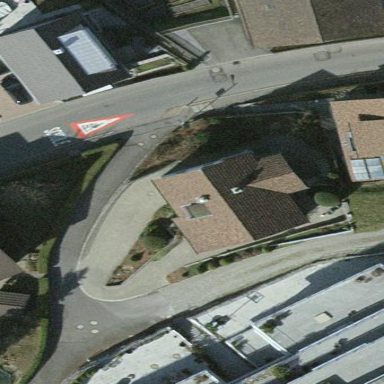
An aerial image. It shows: Detached building.